Question: I have my own TableViewController and TableViewCell classes to show the data in the format I want. My custom TableViewCell has a 60x60 image view, title label and subtitle label. I have several instances of it set up in my storyboards and properly hooked up (I've checked many times). To fit these elements I've made my cells 70px in height.
My problem is when they're rendering (excepto in one of the views I have set up in storyboards) they're rendering at their normal 44px height and the image view is smaller than that, yet the labels show in the correct place, it's like the size is right just the border of the cell and the UIImageView are wrong. This happens even though when debugging it shows the frame of the cell to be 320x70.
Image on the left is the one that looks properly, and on the right is one of the views that appear wrong:

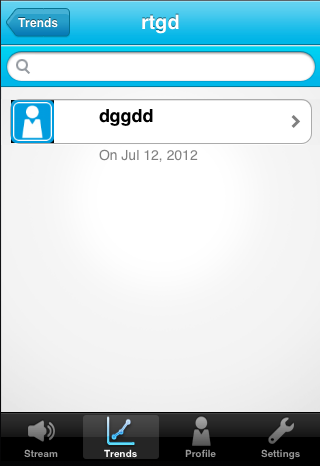
Answer: With my experience of the storyboard some behavior seems a bit unpredictable. I will recommend you to overload the method - (CGFloat)tableView:(UITableView *)tableView heightForRowAtIndexPath:(NSIndexPath *)indexPath instead.